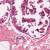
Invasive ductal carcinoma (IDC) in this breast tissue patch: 0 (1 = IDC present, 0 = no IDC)